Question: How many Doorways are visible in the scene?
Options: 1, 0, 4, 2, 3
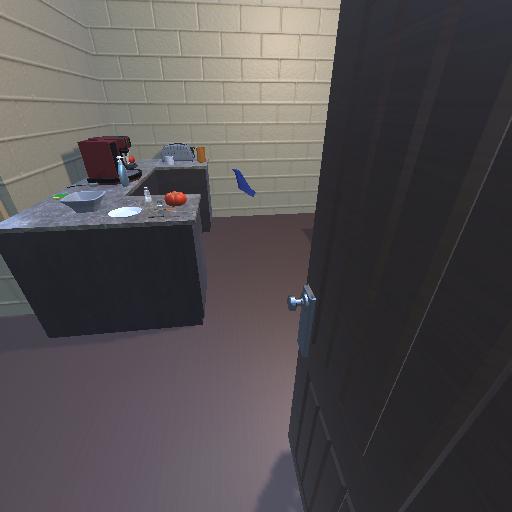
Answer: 1